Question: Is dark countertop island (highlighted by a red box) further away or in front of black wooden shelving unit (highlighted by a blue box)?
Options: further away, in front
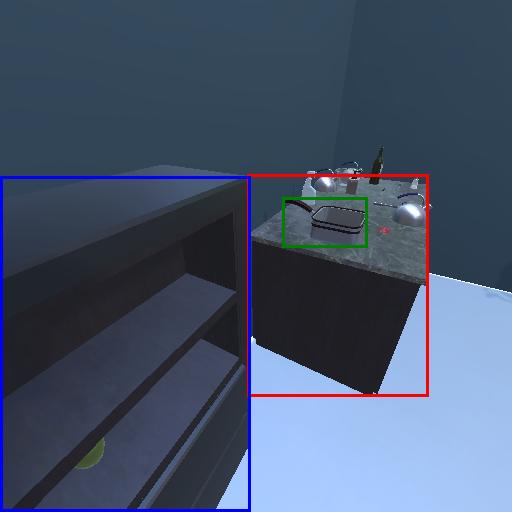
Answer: further away